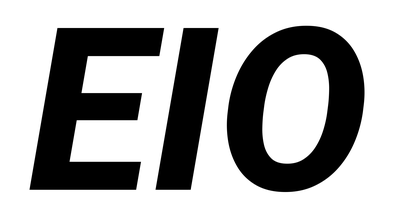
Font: Roboto-Italic_ExtraBold_Italic